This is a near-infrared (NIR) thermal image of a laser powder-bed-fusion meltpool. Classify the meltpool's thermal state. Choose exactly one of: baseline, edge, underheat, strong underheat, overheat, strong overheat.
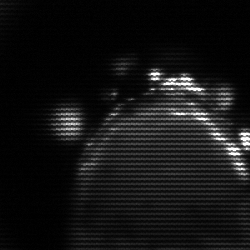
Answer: edge